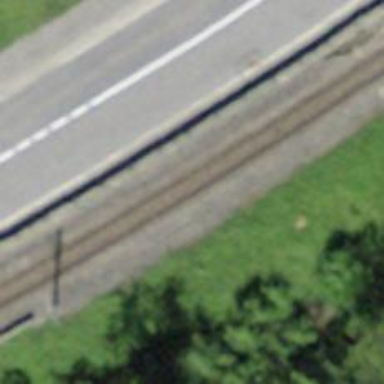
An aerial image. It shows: Narrow-gauge railway with electrified contact line.